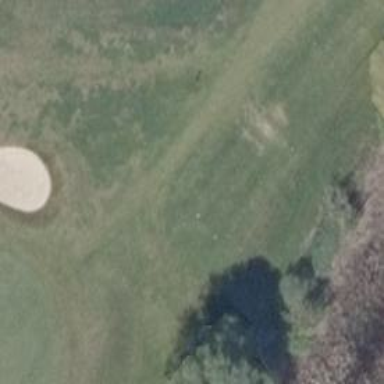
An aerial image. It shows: Golf tee.